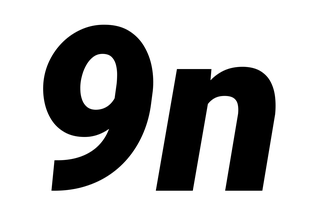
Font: Roboto-Italic_Black_Italic